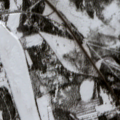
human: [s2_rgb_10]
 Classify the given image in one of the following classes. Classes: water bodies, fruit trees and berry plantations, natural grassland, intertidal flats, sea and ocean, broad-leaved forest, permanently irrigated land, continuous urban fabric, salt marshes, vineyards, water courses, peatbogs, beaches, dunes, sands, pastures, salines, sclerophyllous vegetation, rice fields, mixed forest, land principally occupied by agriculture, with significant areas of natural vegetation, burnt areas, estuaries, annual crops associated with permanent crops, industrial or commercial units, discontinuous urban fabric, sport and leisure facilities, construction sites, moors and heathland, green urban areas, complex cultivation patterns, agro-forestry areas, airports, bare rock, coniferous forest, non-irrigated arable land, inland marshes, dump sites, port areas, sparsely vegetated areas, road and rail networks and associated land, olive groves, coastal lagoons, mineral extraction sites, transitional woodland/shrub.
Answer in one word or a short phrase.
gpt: discontinuous urban fabric, land principally occupied by agriculture, with significant areas of natural vegetation, coniferous forest, peatbogs, water courses